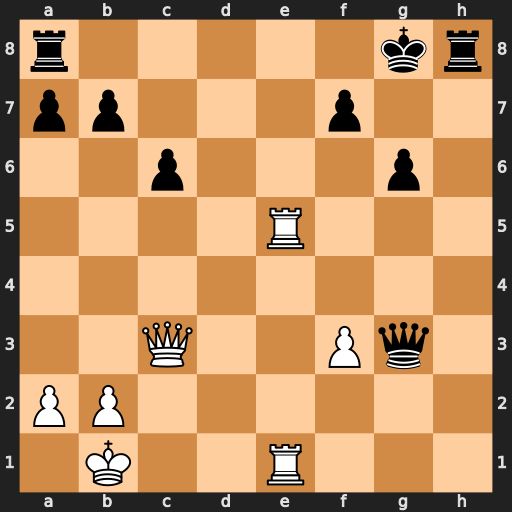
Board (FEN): r5kr/pp3p2/2p3p1/4R3/8/2Q2Pq1/PP6/1K2R3
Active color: w
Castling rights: -
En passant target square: -
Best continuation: Re8+ Rxe8 Rxe8+ Kh7 Qxh8#